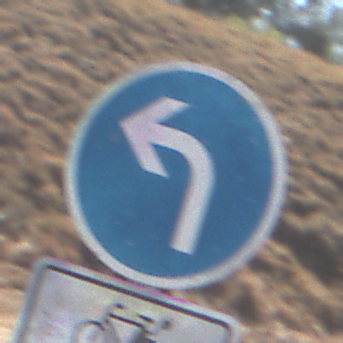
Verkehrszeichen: VorgeschriebeneFahrtrichtungLinks
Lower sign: EinspurigeFahrzeugeFrei6
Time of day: Midday
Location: Outdoor (RoadRail)
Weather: Clear
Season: Summer
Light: Natural